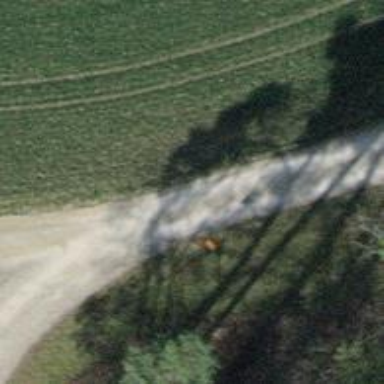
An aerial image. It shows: Aerial marker.